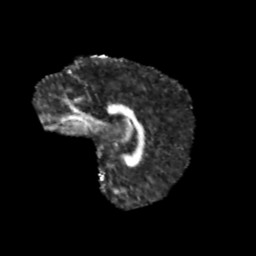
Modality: FA
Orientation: sagittal
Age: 10
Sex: female
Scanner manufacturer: siemens
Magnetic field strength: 3 T
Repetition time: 3.8 s
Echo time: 0.07 s